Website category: university
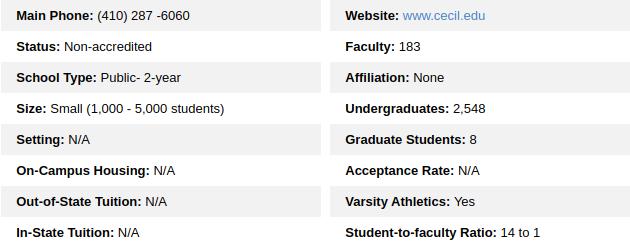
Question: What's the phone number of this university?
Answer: (410) 287 -6060

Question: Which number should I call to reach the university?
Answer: (410) 287 -6060

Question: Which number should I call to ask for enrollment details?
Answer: (410) 287 -6060

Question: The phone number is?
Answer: (410) 287 -6060

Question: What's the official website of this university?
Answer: www.cecil.edu

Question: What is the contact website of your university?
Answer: www.cecil.edu

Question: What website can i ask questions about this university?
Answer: www.cecil.edu

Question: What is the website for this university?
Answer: www.cecil.edu

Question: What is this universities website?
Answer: www.cecil.edu

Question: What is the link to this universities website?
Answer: www.cecil.edu

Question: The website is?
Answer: www.cecil.edu

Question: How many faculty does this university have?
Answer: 183

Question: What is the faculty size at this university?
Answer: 183

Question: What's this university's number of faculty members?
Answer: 183

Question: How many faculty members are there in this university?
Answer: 183

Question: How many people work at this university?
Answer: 183

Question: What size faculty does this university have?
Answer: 183

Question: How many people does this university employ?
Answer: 183

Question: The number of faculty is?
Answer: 183

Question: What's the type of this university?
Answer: Public- 2-year

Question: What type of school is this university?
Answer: Public- 2-year

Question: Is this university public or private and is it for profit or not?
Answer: Public- 2-year

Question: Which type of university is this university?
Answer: Public- 2-year

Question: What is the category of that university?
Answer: Public- 2-year

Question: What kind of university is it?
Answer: Public- 2-year

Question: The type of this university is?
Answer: Public- 2-year

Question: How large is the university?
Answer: Small (1,000 - 5,000 students)

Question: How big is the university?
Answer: Small (1,000 - 5,000 students)

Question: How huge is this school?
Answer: Small (1,000 - 5,000 students)

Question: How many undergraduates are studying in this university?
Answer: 2,548

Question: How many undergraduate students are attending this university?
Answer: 2,548

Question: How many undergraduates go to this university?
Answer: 2,548

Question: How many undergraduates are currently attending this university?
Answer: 2,548

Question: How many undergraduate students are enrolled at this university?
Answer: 2,548

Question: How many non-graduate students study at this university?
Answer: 2,548

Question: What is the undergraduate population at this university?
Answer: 2,548

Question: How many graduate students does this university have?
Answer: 8

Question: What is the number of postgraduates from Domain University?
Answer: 8

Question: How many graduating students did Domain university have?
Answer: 8

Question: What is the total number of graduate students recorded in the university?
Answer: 8

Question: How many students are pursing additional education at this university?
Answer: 8

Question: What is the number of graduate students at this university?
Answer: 8

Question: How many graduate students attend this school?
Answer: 8

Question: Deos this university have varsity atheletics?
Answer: Yes

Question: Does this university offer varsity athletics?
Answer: Yes

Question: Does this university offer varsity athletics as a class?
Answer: Yes

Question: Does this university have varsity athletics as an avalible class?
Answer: Yes

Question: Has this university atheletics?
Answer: Yes

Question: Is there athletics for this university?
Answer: Yes

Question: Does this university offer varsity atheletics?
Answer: Yes

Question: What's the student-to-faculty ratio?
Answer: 14 to 1

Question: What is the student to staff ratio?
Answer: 14 to 1

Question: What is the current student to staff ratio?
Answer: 14 to 1

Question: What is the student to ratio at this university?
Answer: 14 to 1

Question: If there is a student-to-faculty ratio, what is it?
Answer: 14 to 1

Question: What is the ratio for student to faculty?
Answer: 14 to 1

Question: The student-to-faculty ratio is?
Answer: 14 to 1